Question: This is my sample table

My table has sorters so my header is clickable. What I want to do is if the table is empty, I want my headers to be disabled or not clickable. Is this possible with css? Is there any other approach I can do to do this? Below is the code I used for the columns. My data is from a dataSource.
'''
const columns = [
{
title: 'LAST NAME',
dataIndex: 'lastName',
sorter: (a, b) => a.lastName.localeCompare(b.lastName),
width: '15%'
},
{
title: 'FIRST NAME',
dataIndex: 'givenName',
sorter: (a, b) => a.givenName.localeCompare(b.givenName),
width: '15%'
},
{
title: 'MIDDLE NAME',
dataIndex: 'middleName',
sorter: (a, b) => a.middleName.localeCompare(b.middleName),
width: '15%'
},
{
title: 'DATE OF BIRTH',
dataIndex: 'dateOfBirth',
sorter: (a, b) => a.dateOfBirth.localeCompare(b.dateOfBirth),
width: '14%'
},
{
title: 'GENDER',
dataIndex: 'sex',
sorter: (a, b) => a.sex.localeCompare(b.sex),
width: '12%'
},
{
title: 'ADDRESS',
dataIndex: 'address',
sorter: (a, b) => a.address.localeCompare(b.address),
},
];
'''
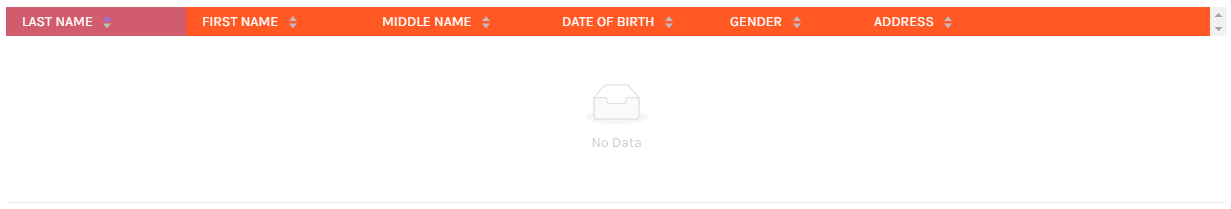
Answer: What I'd do is to extract the sort functions I'd like to be disabled to pass them my data, and then return 'false' if data is empty. Something like this :
'''
const columns = [
{
title: 'LAST NAME',
dataIndex: 'lastName',
sorter: getSorter(myDataSource),
width: '15%'
}
];
getSorter = (myDataSource) => myDataSource.length > 0 ? (a, b) => a.lastName.localeCompare(b.lastName) : false;
'''
So :
1. Pass the datasource down to a function that will be responsible for creating the sorting function
2. Check if that datasource is empty: 2a. If it's empty, return false (which will remove the sorting options) 2b. If not, return the sorting function
<URL> is the documentation for the 'column' props that states that you can either pass a function or a boolean to the 'sorter' property.